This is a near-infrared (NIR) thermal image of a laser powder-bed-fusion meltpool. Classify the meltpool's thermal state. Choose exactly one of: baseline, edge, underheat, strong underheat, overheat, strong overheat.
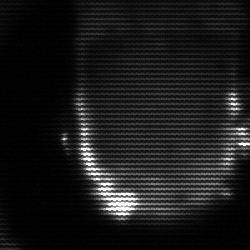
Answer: baseline